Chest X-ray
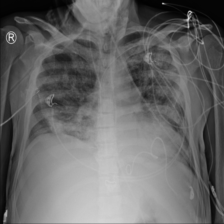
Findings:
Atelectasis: negative
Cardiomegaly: negative
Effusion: negative
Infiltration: negative
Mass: negative
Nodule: negative
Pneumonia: negative
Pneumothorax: negative
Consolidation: negative
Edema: negative
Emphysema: negative
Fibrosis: negative
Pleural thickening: negative
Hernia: negative